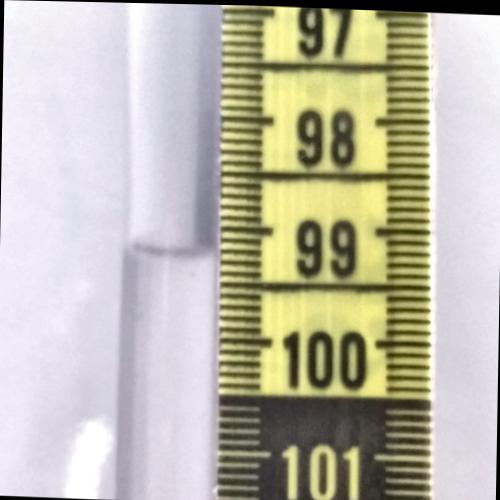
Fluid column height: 99.3 cm